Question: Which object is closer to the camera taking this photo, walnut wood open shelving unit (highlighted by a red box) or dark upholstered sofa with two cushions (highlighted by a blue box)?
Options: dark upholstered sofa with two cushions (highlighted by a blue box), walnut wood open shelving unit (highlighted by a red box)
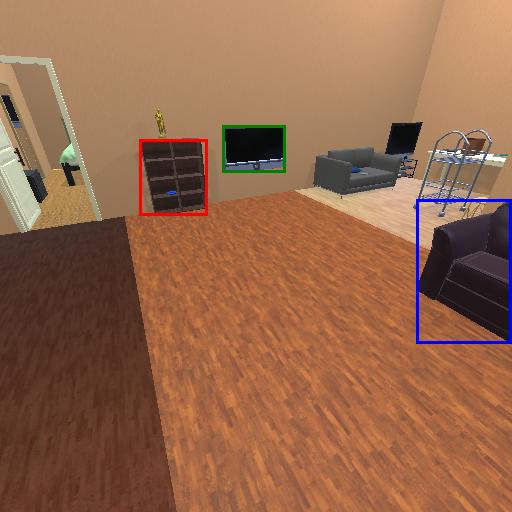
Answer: dark upholstered sofa with two cushions (highlighted by a blue box)